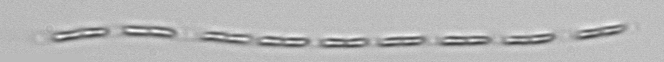
Label: Leptocylindrus